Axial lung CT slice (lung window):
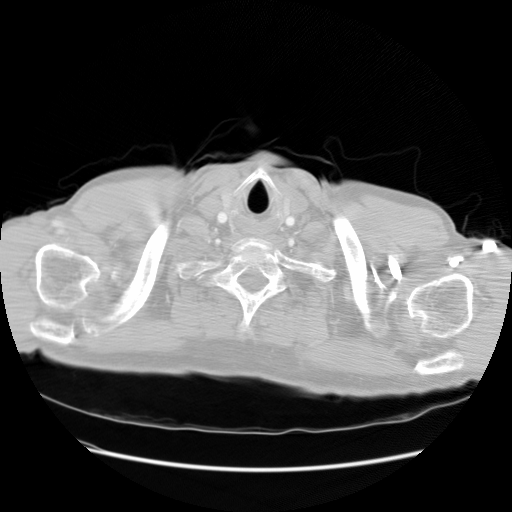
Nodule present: no